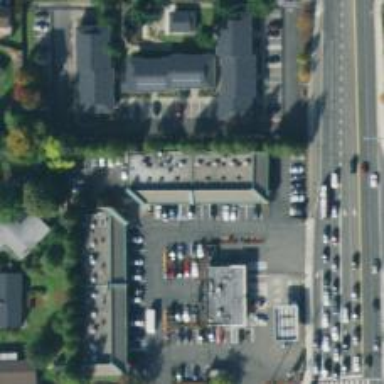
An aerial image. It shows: Veterinary facility.